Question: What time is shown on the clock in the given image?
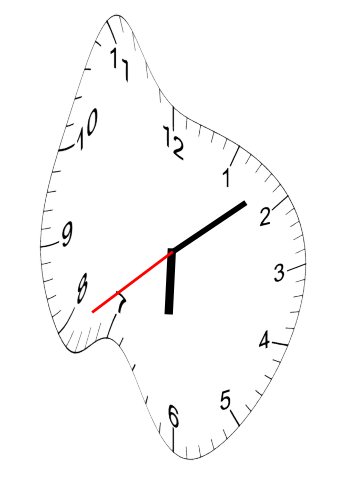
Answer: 06:08:39